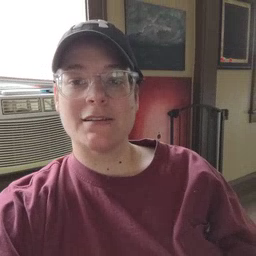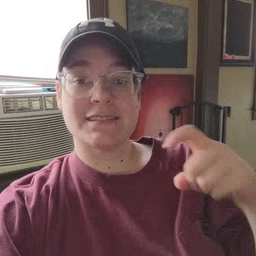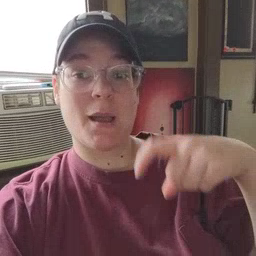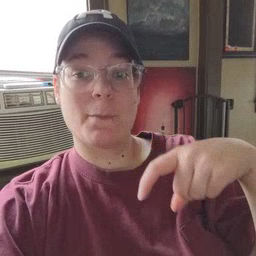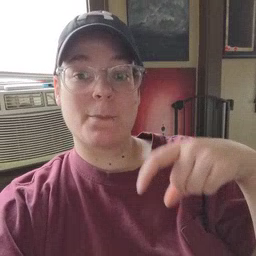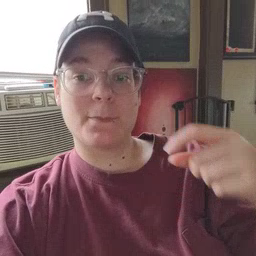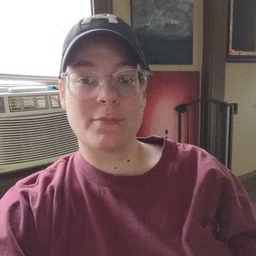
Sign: time